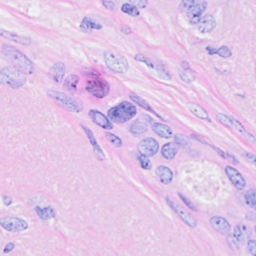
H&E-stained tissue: Breast